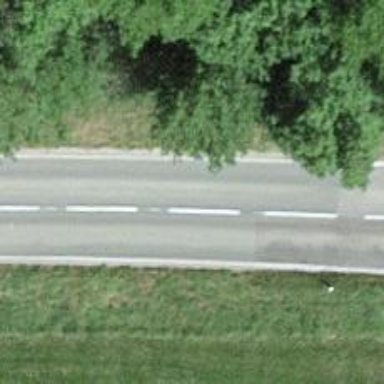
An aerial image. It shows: Primary highway.